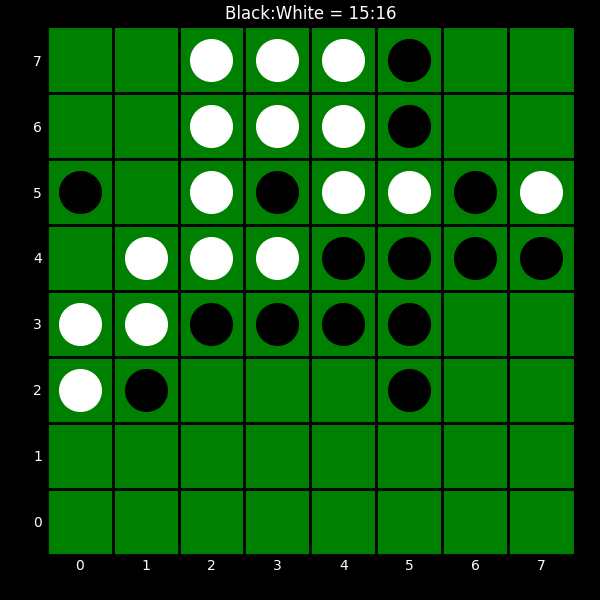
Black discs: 15
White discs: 16